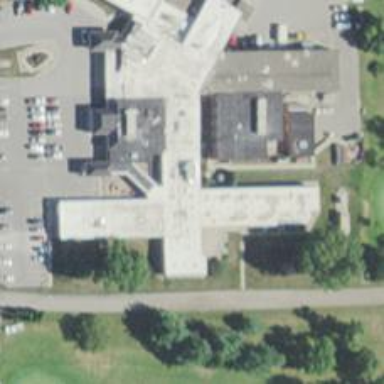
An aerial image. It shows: Nursing home.